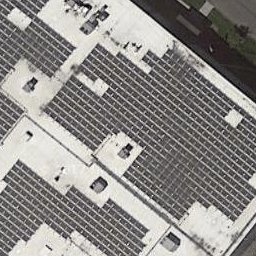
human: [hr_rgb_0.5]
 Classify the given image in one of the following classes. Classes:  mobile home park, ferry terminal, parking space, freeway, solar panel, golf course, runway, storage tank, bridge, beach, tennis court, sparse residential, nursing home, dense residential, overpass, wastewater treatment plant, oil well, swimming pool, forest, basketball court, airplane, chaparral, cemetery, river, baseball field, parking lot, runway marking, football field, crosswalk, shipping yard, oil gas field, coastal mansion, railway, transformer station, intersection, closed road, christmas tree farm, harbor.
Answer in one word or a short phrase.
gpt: solar panel